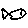
Label: fish